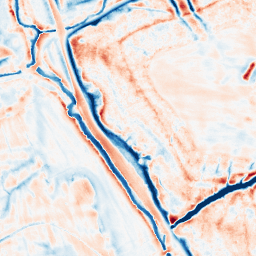
Category: edge_preserving
Decomposition family: bilateral
Decomposition parameters: d: 21
sigma_color: 25
sigma_space: 75
Upsampling method: bspline
Upsampling parameters: scale: 2
Upsampling scale: 2